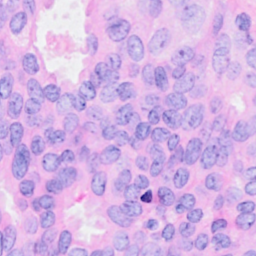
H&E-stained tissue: Breast